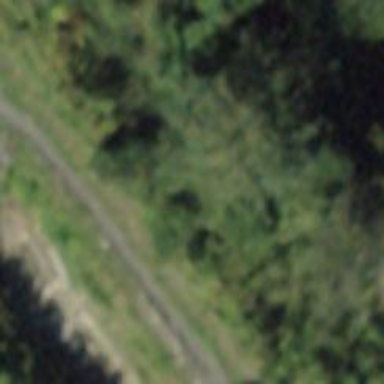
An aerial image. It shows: Unpaved path.